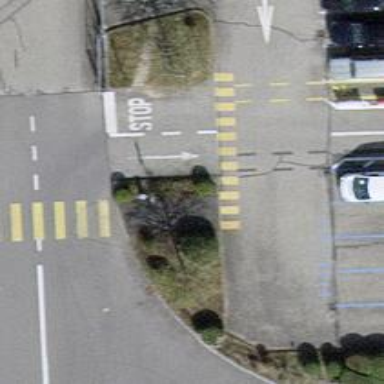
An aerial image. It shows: Zebra crossing on the road.